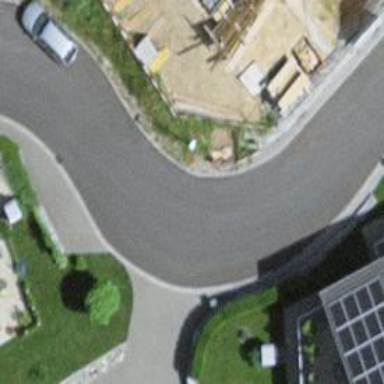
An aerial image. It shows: Service road with compacted surface.